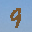
Label: 9